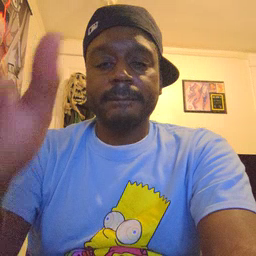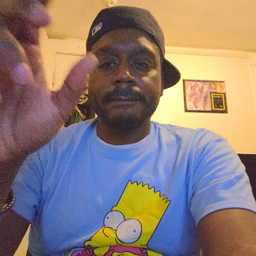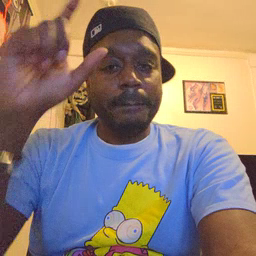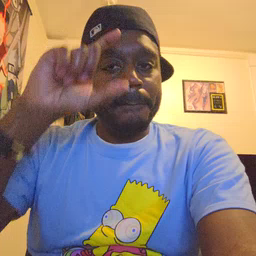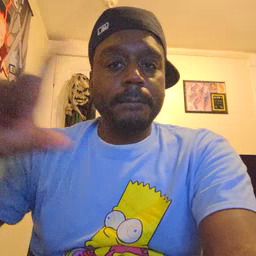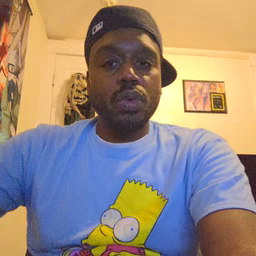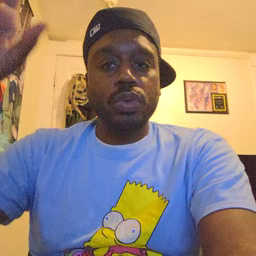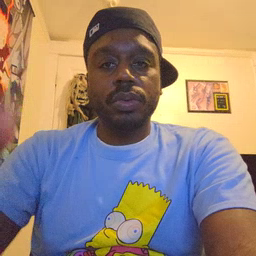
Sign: moon